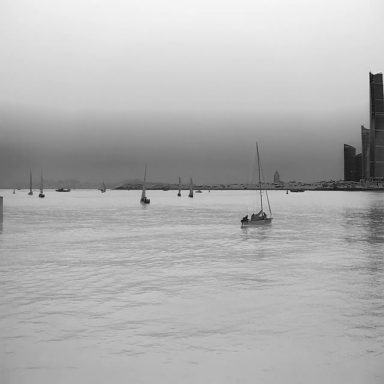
There are nine sailboats in the infrared image.